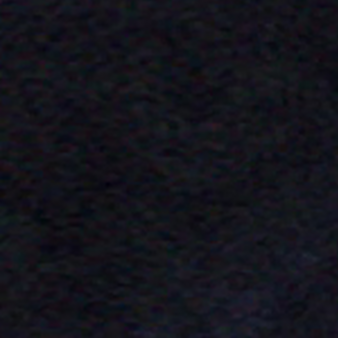
Label: other